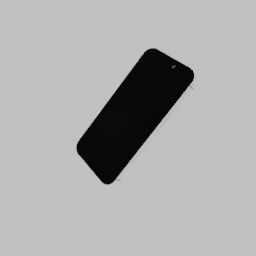
Label: electronics